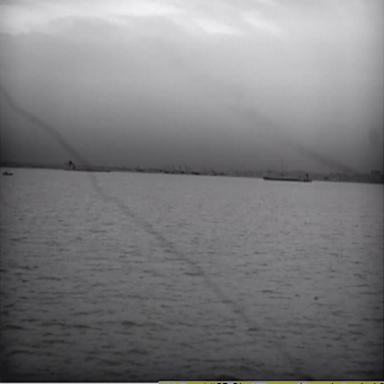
There are two liners in the infrared image.